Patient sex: M
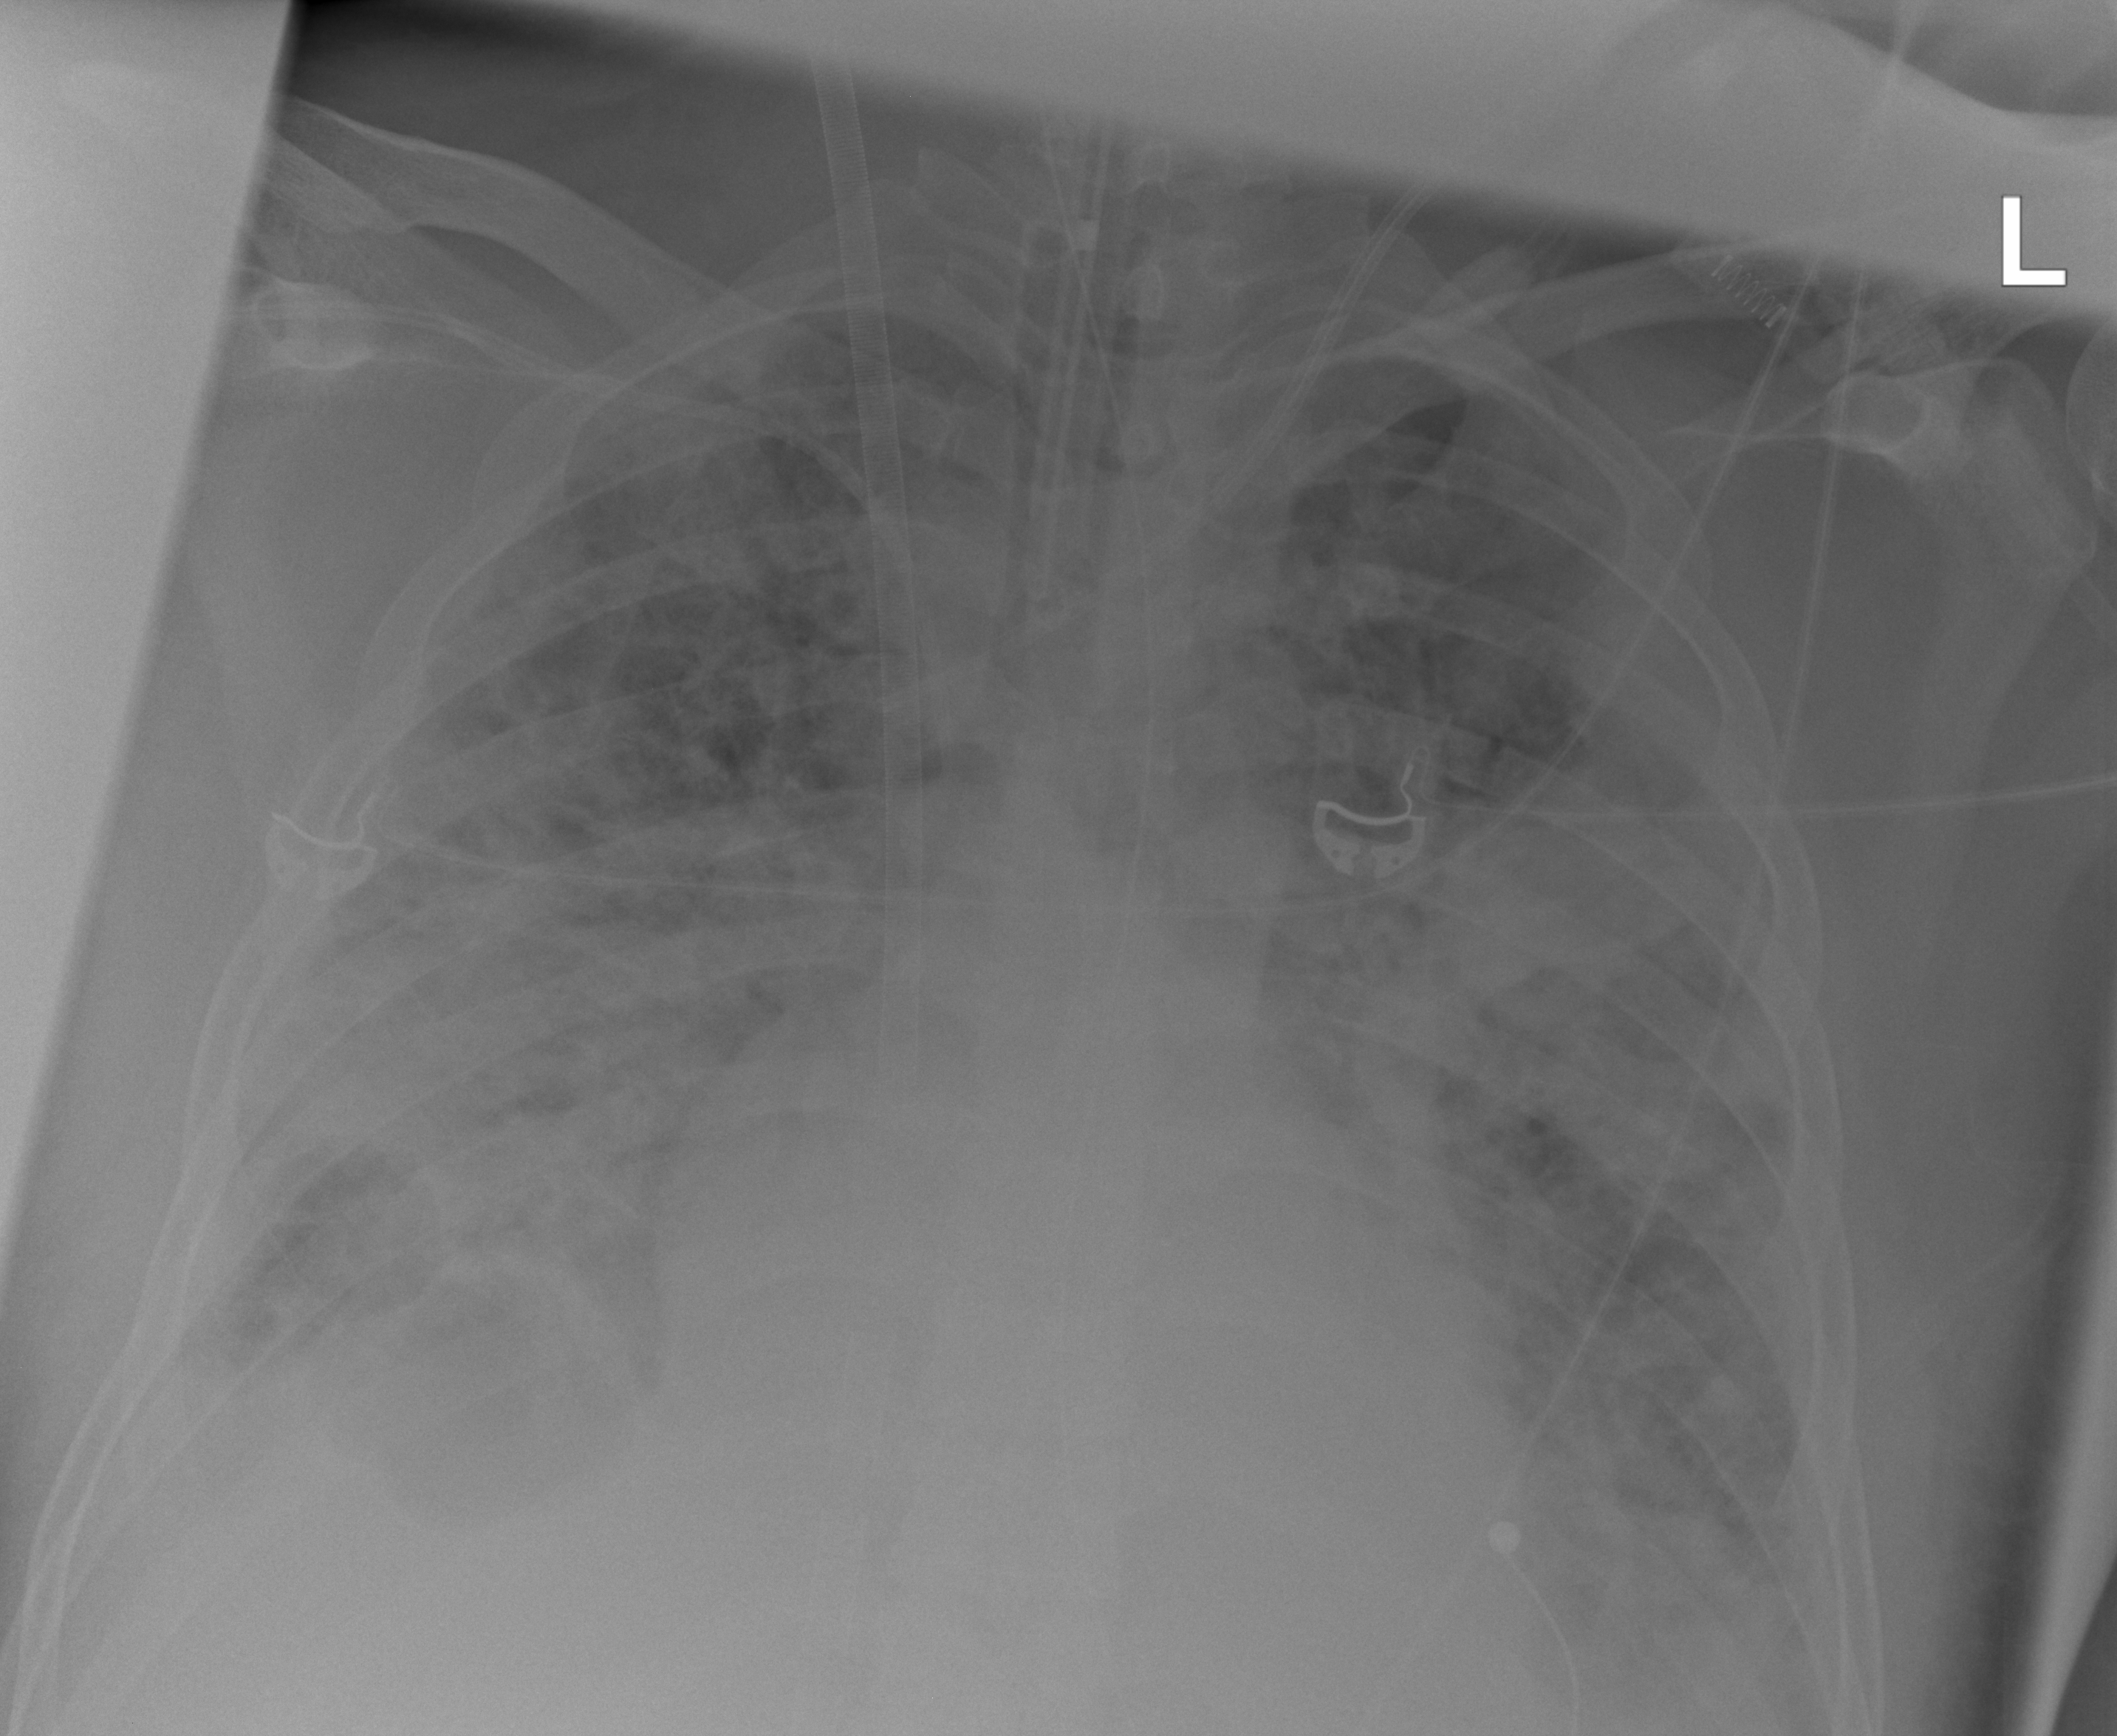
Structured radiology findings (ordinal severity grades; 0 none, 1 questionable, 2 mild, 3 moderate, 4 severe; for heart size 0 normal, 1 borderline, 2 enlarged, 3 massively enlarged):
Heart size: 0
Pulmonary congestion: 0
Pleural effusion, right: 0
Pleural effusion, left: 0
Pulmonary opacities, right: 4
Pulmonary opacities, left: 4
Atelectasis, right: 2
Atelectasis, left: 2